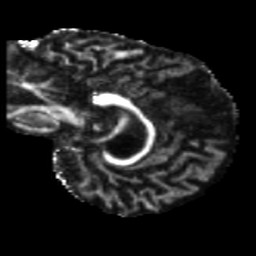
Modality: FA
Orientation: sagittal
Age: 67
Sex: female
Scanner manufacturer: siemens
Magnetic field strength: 3 T
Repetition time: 5.25 s
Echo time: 0.08 s